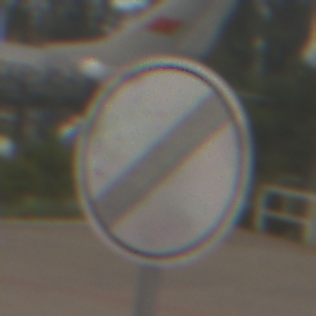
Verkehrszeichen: EndeSaemtlicherBegrenzungen
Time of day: MorningAfternoon
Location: Outdoor (Suburban)
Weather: Overcast
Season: NotSpecified
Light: Natural